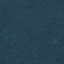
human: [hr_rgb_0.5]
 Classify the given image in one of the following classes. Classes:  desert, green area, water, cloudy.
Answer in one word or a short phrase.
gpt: green area